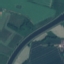
Label: River